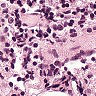
Metastatic tissue present: no